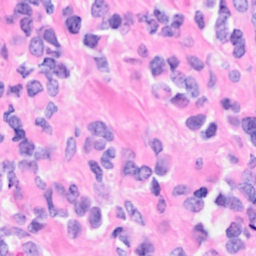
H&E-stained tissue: Breast